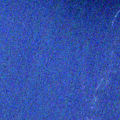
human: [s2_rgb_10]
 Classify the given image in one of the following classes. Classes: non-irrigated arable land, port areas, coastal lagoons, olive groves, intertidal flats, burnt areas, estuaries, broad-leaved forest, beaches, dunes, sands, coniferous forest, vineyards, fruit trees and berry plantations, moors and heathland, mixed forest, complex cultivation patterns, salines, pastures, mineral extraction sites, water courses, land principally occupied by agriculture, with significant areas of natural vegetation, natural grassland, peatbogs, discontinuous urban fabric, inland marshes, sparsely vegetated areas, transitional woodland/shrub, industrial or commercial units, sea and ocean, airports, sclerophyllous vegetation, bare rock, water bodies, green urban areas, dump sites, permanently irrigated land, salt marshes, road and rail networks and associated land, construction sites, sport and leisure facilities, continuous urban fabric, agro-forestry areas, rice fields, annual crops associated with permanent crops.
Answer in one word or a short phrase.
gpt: sea and ocean